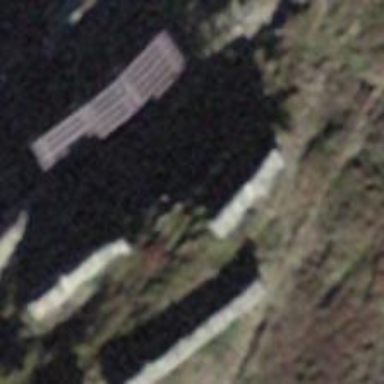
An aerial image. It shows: Wall barrier.